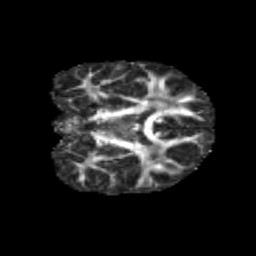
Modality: FA
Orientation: coronal
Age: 10
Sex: male
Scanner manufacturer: siemens
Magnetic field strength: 3 T
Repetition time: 3.8 s
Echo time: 0.07 s